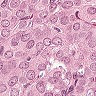
Metastatic tissue present: yes